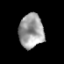
Tissue: prostate
Cell type: T cells
Senescence score: 0.2557
Nuclear area (px): 824
Mean DAPI intensity: 158.154